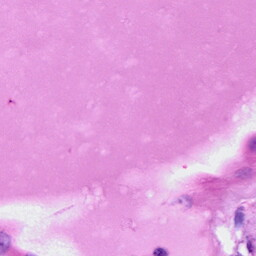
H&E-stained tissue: Ovarian